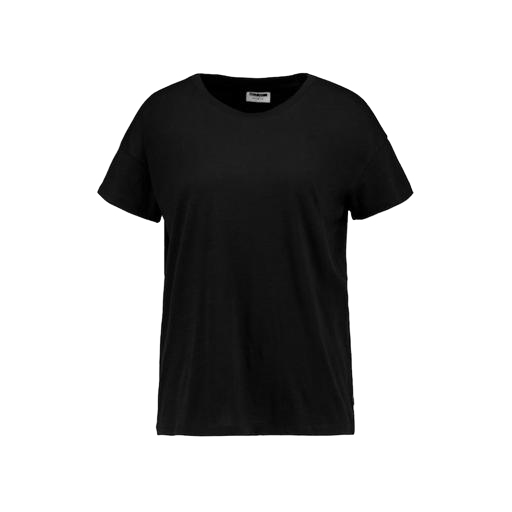
black woman's tee, black t-shirt basique jersey, black women's t-shirt, white background